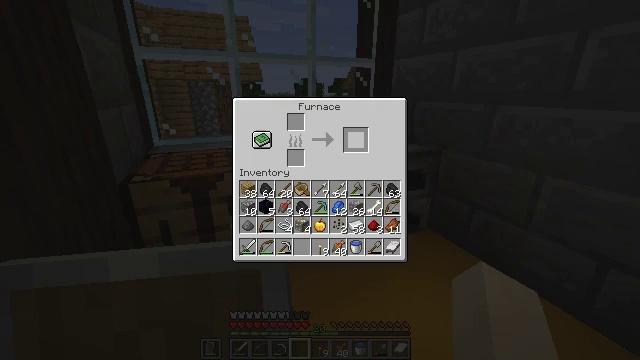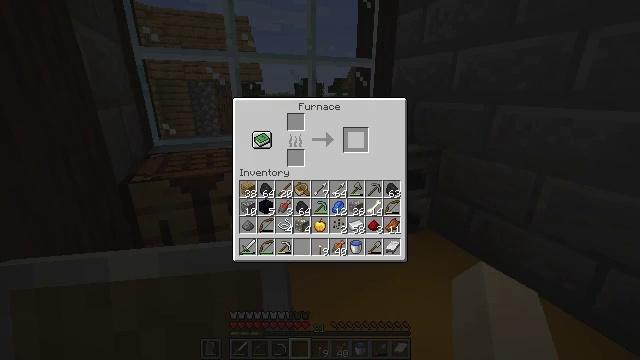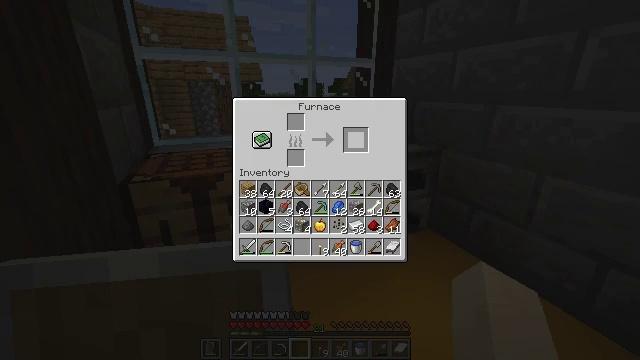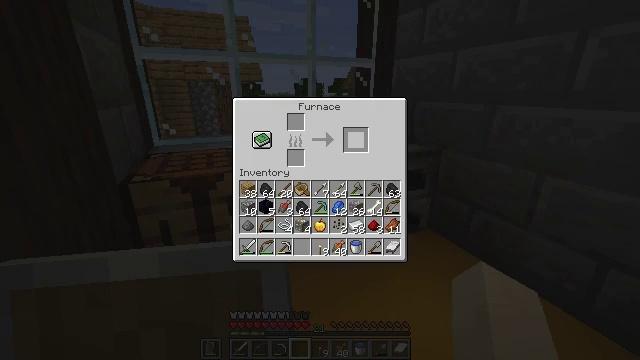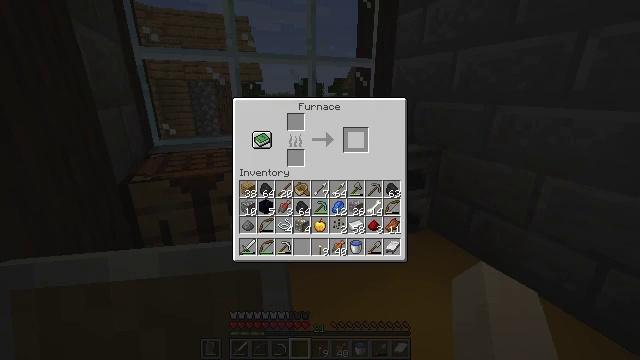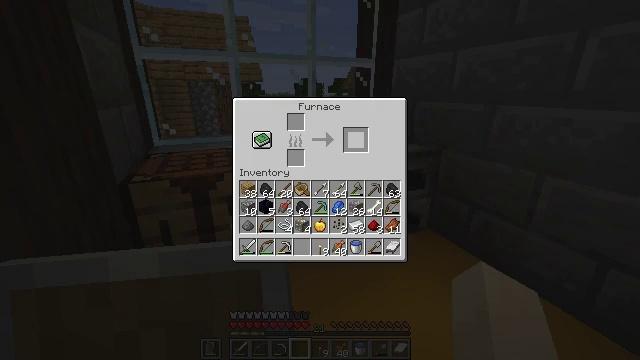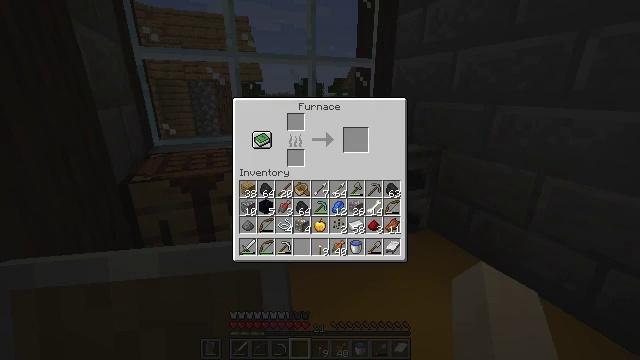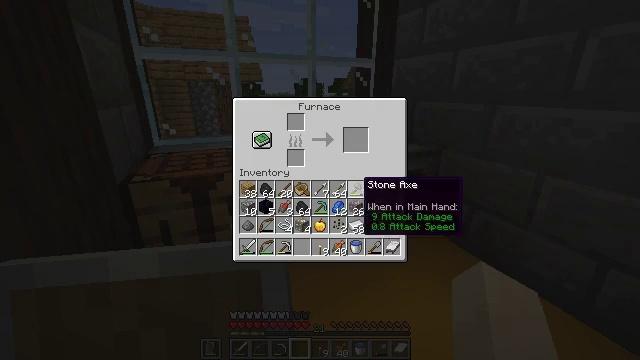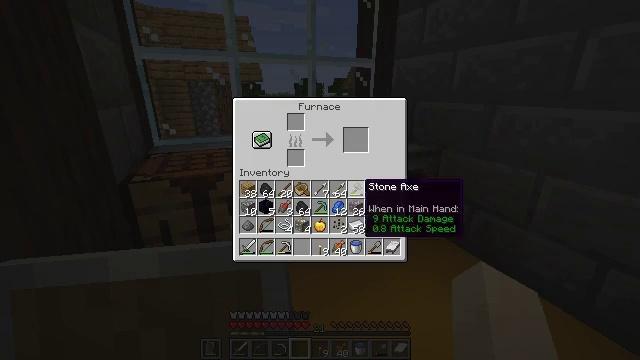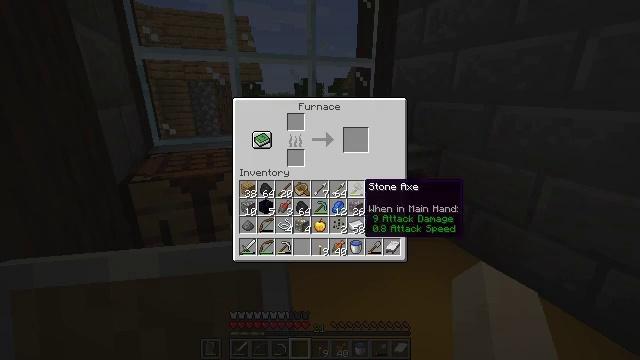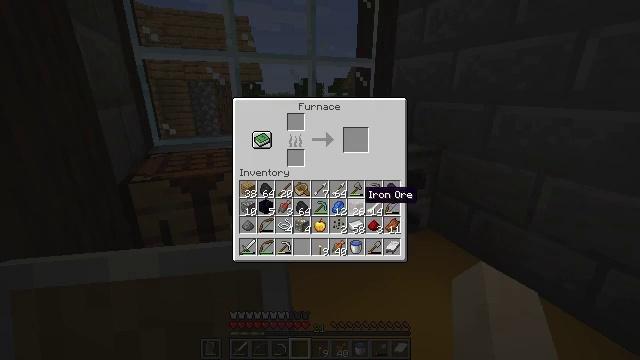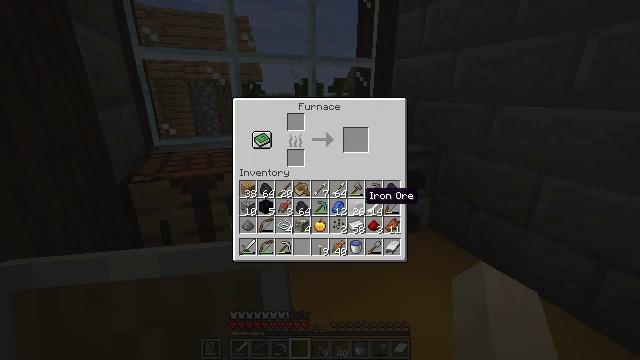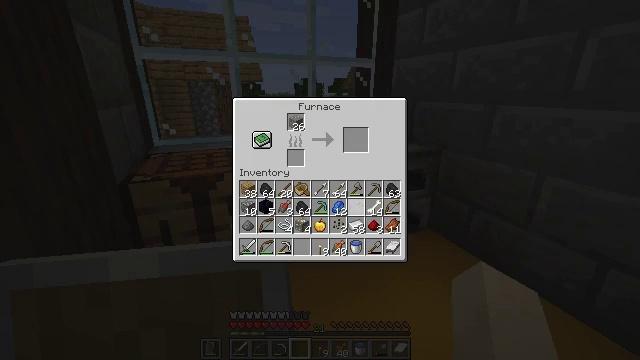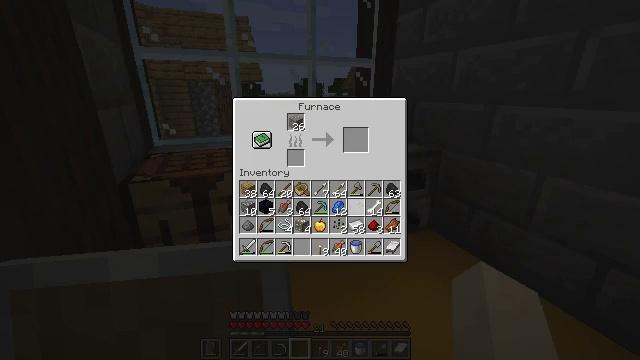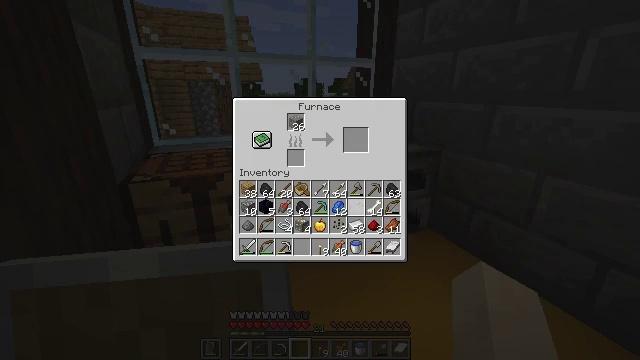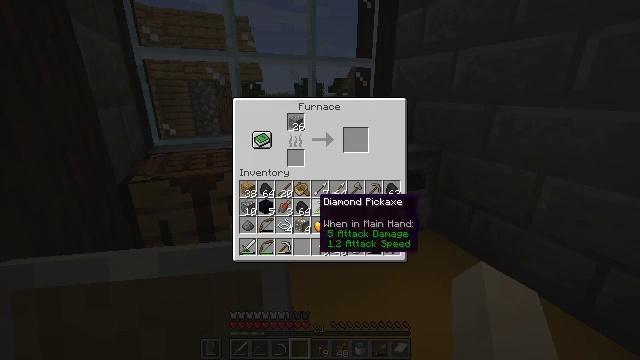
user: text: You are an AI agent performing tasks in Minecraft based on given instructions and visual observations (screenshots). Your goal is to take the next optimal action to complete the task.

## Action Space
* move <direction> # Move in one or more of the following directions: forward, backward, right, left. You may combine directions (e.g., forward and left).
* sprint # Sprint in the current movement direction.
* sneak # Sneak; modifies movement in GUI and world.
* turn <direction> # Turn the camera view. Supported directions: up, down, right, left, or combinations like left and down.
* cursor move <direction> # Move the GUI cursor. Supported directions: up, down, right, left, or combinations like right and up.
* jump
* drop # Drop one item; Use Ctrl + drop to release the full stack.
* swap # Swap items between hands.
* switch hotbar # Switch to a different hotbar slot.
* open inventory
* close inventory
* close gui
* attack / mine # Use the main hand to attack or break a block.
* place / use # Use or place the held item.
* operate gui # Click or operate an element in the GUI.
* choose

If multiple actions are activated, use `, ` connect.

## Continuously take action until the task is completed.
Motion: motion action
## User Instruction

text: Turn coal into a coal block using the crafting grid.
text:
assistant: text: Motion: sneak, open gui
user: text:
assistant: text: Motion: no_op
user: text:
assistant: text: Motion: no_op
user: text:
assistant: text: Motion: no_op
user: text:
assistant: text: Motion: no_op
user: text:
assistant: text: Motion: cursor move down
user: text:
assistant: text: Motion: cursor move down
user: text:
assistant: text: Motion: no_op
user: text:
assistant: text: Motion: sneak
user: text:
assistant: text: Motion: sneak, cursor move down
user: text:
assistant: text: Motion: sneak
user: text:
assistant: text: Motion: sneak, operate gui
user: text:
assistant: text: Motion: sneak, operate gui
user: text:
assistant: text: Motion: sneak, cursor move left
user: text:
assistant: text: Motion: sneak, cursor move left
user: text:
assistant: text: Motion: no_op
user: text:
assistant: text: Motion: no_op
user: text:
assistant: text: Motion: cursor move left
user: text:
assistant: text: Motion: no_op
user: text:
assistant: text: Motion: no_op
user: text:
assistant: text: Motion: no_op
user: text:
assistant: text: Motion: choose
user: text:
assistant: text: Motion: choose
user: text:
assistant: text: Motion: no_op
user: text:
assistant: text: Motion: no_op
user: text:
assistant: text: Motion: no_op
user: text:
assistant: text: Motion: no_op
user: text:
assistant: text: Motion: no_op
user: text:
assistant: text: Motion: operate gui
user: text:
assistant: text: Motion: operate gui